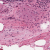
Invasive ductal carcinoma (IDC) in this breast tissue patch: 0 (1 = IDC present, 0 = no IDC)